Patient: sex M, age 62
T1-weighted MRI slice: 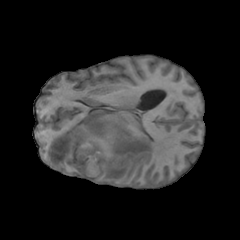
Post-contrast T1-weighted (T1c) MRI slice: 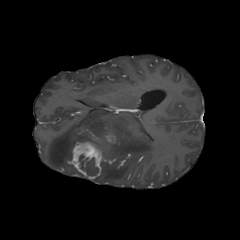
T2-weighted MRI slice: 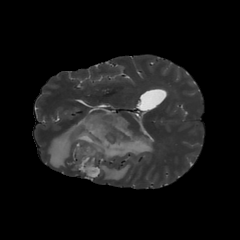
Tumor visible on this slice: yes
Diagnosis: Glioblastoma, IDH-wildtype
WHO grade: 4